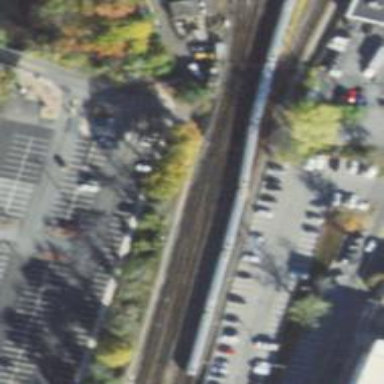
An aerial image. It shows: Electrified railway yard with rails.